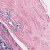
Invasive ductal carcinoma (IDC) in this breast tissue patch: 0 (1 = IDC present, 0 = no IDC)